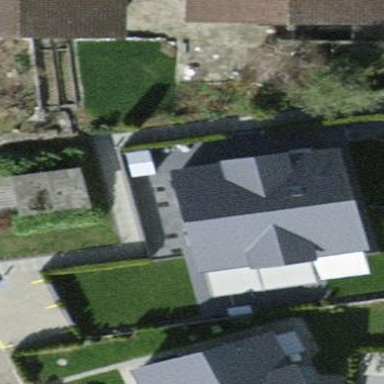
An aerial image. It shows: Detached building with gabled roof.